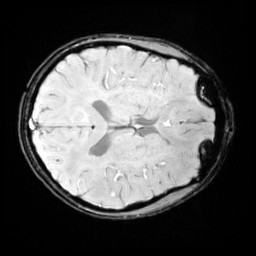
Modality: SWI
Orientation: axial
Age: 11
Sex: male
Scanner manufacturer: siemens
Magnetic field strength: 3 T
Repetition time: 0.027 s
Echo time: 0.02 s